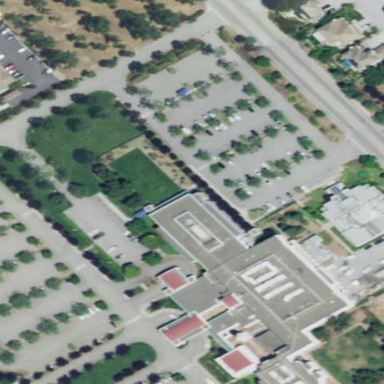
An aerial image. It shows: Healthcare clinic.